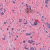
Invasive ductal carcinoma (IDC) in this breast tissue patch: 1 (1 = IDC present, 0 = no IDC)